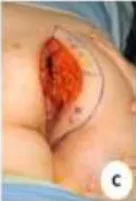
Key steps in combined posterior vaginal wall defect and perineal reconstruction post- Extralevator Abdominoperineal Excision (ELAPE) using Perineal Turnover (PTO) flap. (c) A perforator of the Internal Pudendal artery is identified with a handheld Doppler ultrasound at the inferolateral part of the skin defect and a semilunar area of skin incorporating the perforator is marked.
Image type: medical_photograph (other_medical_photograph)